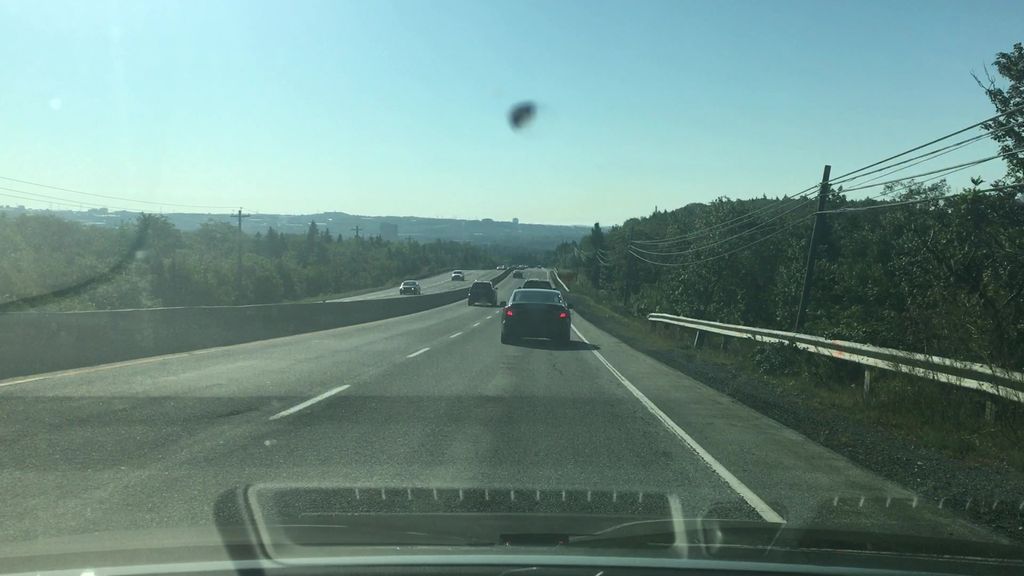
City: halifax